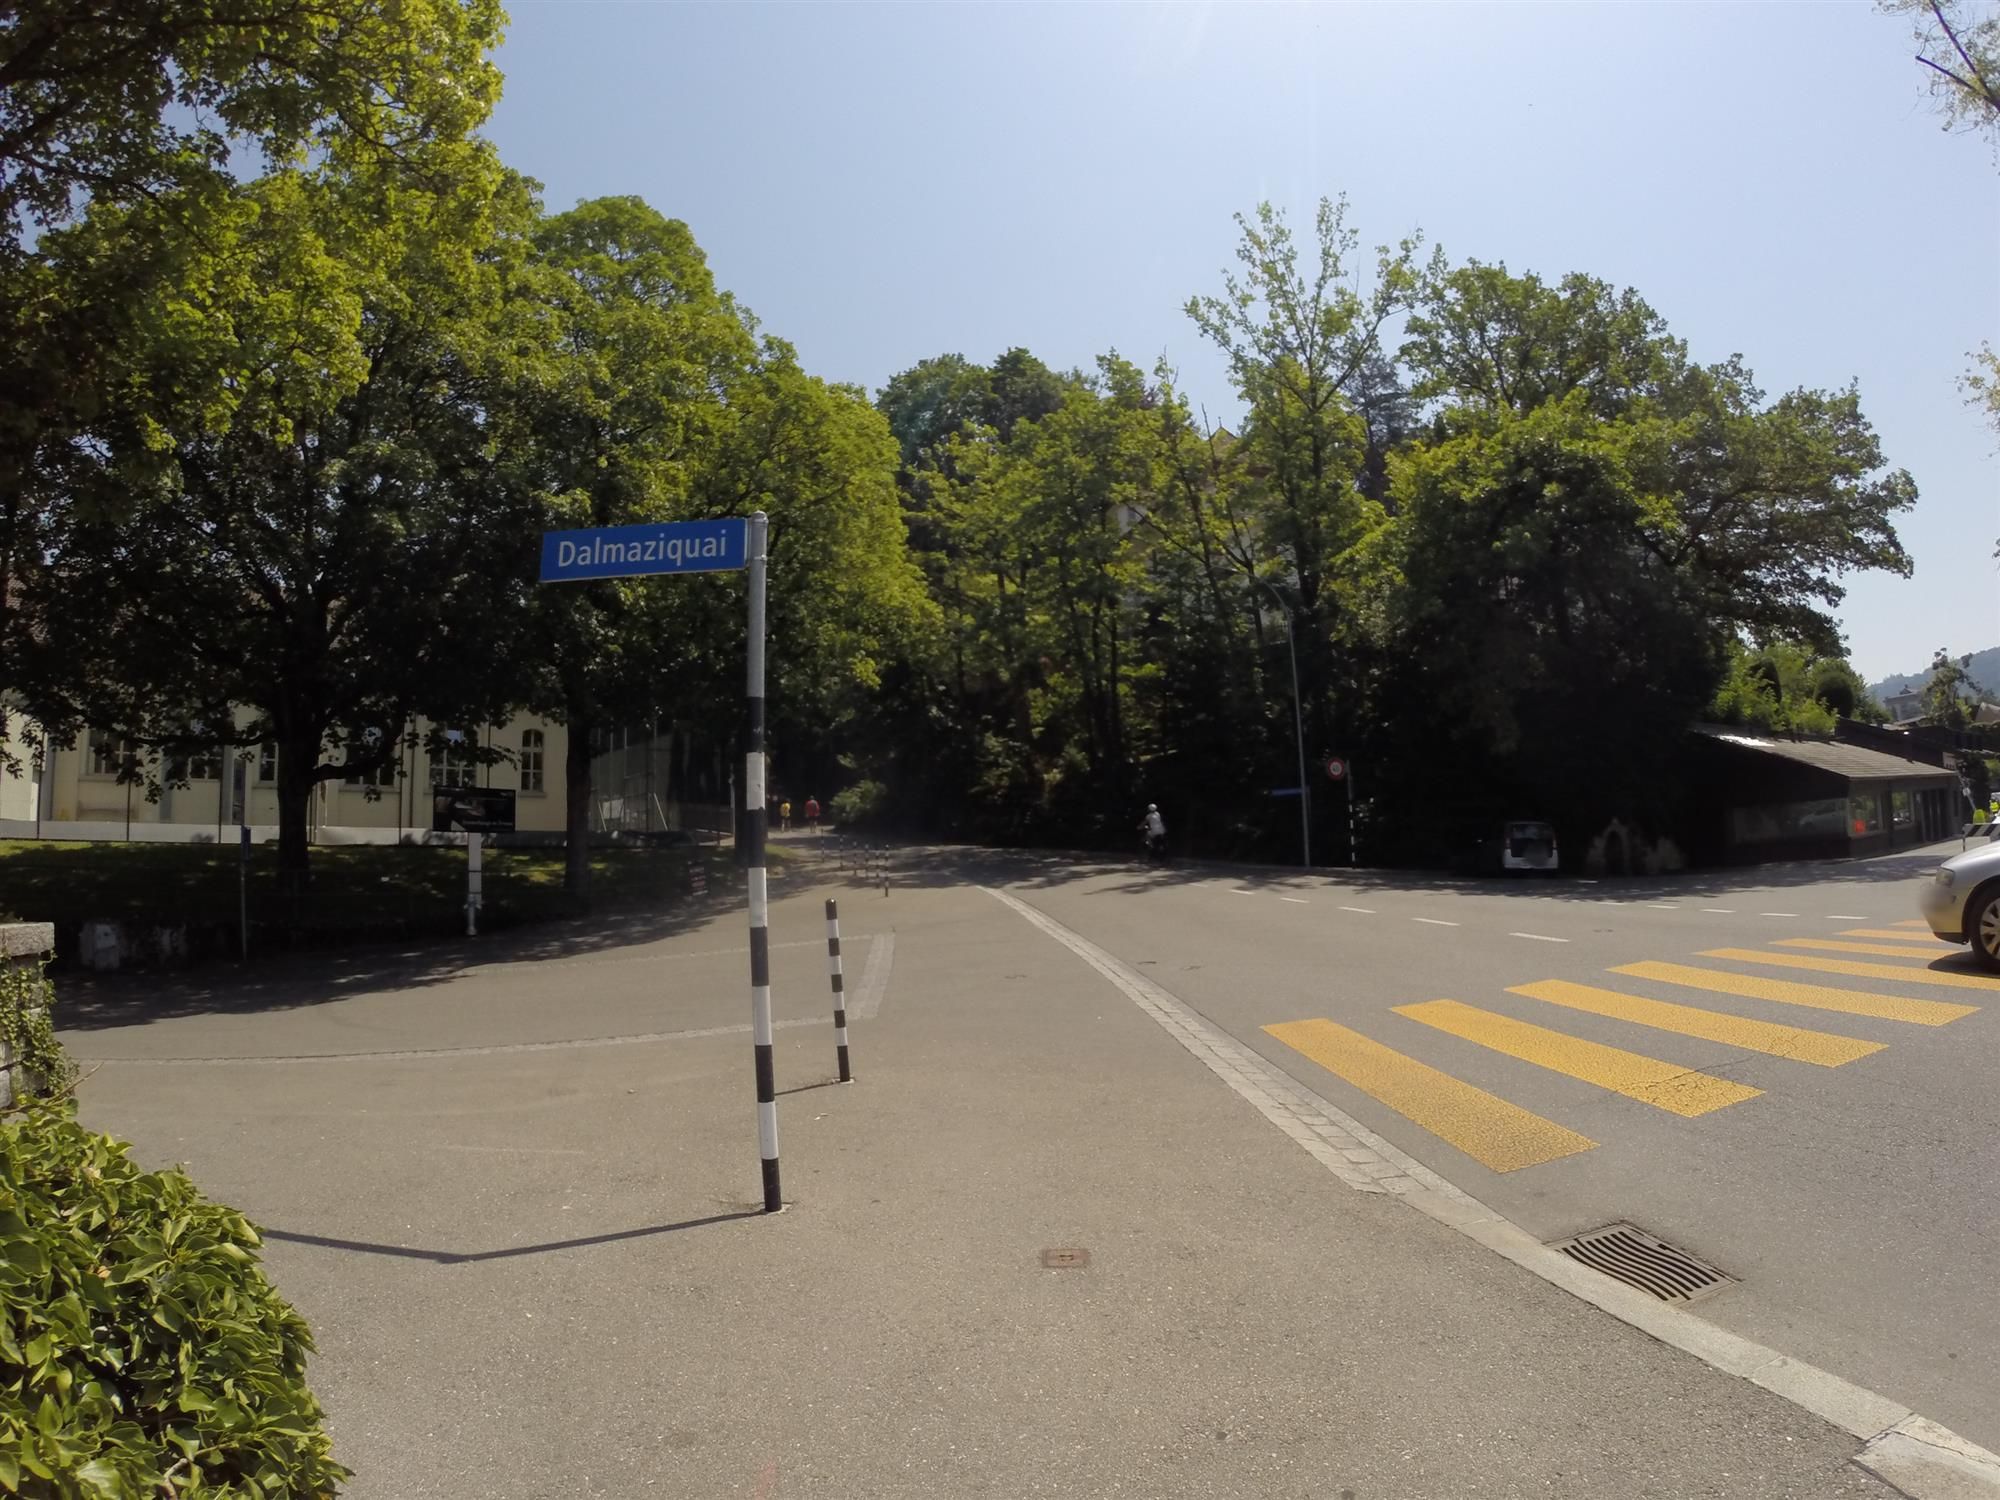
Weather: clear
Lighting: day
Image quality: good
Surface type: cycling surface
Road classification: footway
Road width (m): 2
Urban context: urban centre
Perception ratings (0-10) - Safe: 7.05, Lively: 6.49, Beautiful: 7.84, Boring: 3.16, Depressing: 2.3, Wealthy: 5.41